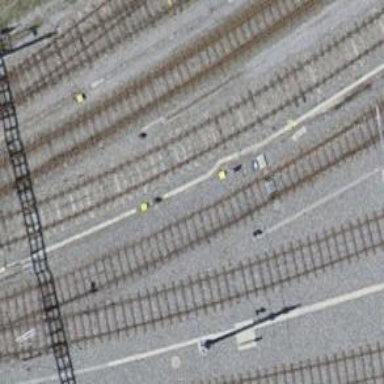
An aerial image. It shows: Single-track electrified railway yard with contact line electrification.